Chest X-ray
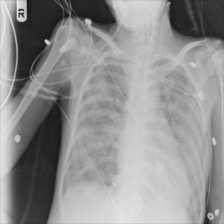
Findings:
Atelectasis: negative
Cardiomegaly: negative
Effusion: negative
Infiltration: positive
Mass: negative
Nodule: negative
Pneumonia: negative
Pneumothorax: negative
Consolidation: negative
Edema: negative
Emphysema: negative
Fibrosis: negative
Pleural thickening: negative
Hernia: negative